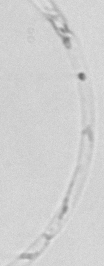
Label: Guinardia_striata